Field crop: maize
Growth stage: 2
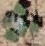
Species: chenopodium